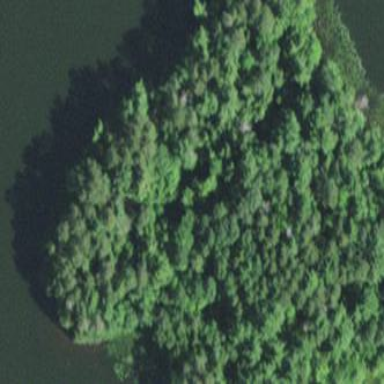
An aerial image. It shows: Nature reserve in woodland area.